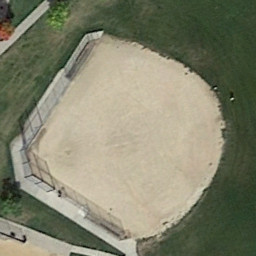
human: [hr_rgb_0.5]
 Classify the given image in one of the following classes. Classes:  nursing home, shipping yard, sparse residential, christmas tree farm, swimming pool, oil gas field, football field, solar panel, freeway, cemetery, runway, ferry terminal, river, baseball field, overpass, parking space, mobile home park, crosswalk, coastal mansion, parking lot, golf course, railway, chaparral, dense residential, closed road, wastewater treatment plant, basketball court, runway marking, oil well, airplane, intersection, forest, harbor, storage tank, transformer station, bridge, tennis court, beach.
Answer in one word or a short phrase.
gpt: baseball field